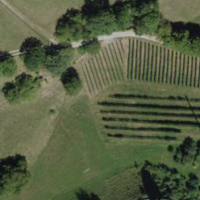
EUNIS habitat code: 52
Species observed at this site:
Lasiommata megera
Circus aeruginosus
Lamium purpureum